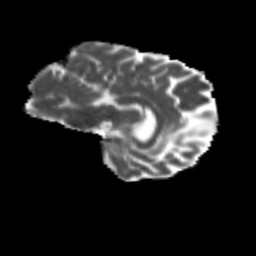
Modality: MD
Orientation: sagittal
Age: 56
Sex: female
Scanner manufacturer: siemens
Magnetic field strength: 3 T
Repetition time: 4.71 s
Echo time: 0.0906 s